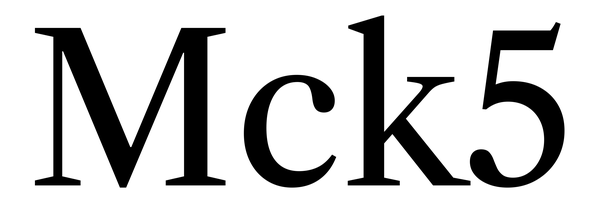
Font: LibreCaslonText_Regular